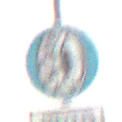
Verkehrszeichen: SchneekettenVorgeschrieben
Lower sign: HinweisDurchSinnbild13
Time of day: MorningAfternoon
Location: Outdoor (Nature)
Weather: Overcast
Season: Winter
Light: Natural